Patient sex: M
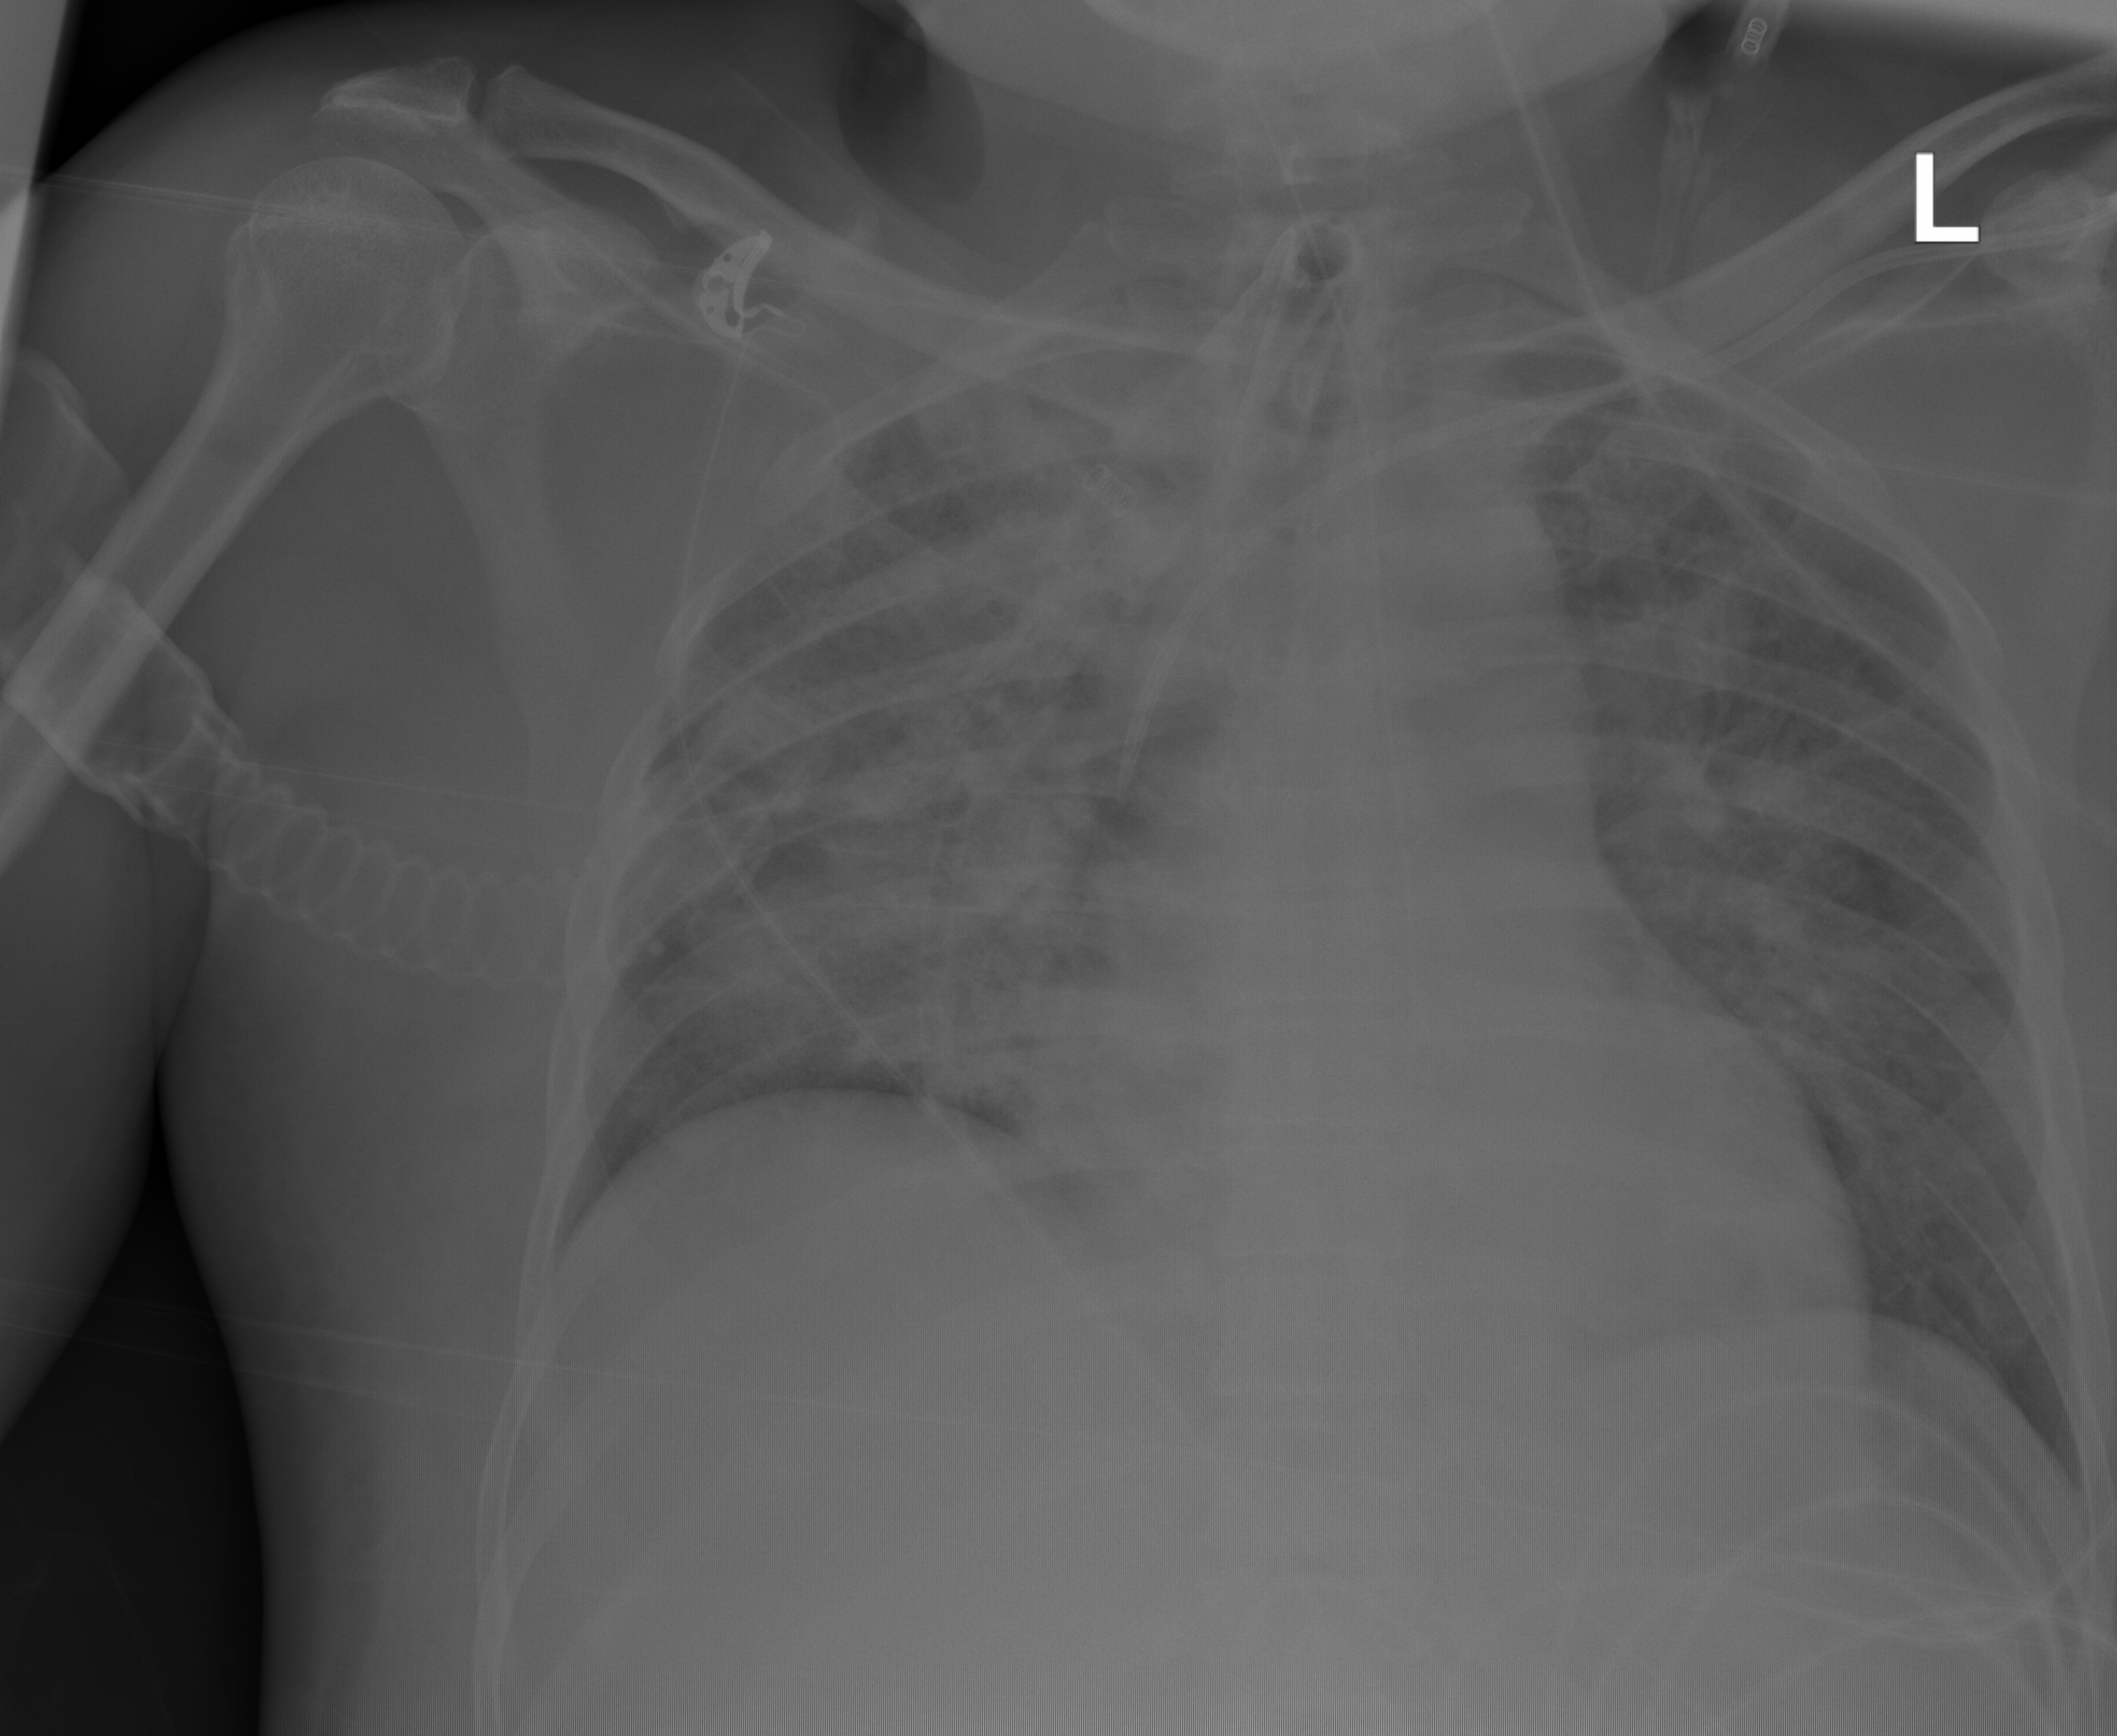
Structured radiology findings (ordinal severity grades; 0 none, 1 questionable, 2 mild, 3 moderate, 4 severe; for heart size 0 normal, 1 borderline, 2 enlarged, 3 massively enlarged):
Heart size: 0
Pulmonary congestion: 2
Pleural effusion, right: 0
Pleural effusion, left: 0
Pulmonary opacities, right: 3
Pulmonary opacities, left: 2
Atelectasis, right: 0
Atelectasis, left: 2